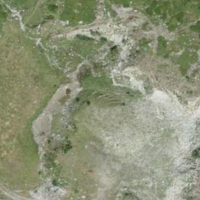
EUNIS habitat code: 31
Species observed at this site:
Papilio machaon
Euchalcia variabilis
Eulithis populata